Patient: sex M, age 75
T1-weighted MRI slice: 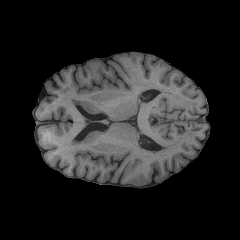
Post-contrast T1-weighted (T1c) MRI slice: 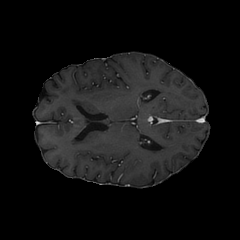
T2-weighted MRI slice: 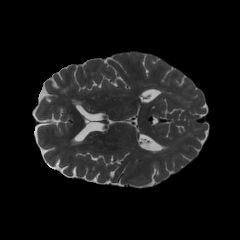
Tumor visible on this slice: no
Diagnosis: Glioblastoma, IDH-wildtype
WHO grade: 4